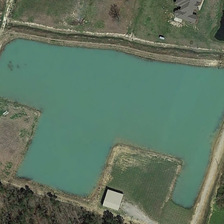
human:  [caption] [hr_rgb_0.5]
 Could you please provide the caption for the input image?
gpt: an irregular pond is surrounded by some green trees and meadows .

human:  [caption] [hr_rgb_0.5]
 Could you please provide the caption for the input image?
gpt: an irregular pond is surrounded by some green trees and meadows .

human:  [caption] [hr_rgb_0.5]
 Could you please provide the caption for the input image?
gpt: an irregular pond is surrounded by some green trees and meadows .

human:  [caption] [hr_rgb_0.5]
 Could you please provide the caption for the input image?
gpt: an irregular pond is surrounded by some green trees and meadows .

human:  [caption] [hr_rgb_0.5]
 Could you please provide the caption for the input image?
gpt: an irregular pond is surrounded by some green trees and meadows .